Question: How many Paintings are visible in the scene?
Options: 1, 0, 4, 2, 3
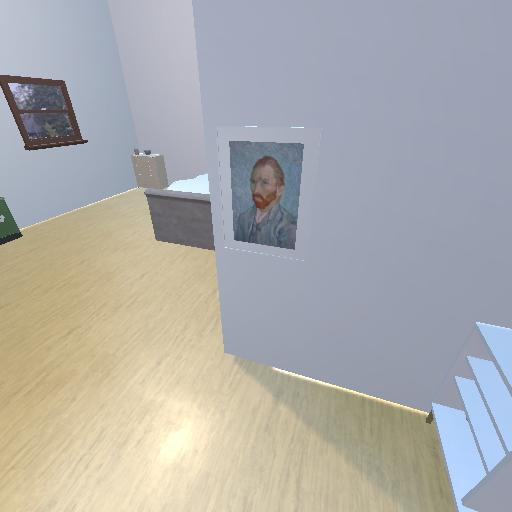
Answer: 1